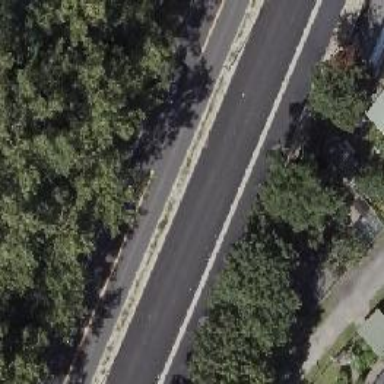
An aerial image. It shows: Asphalt primary motorway.